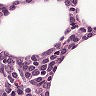
Metastatic tissue present: no